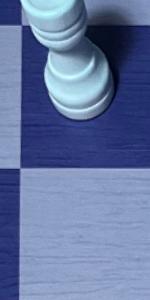
Label: Empty